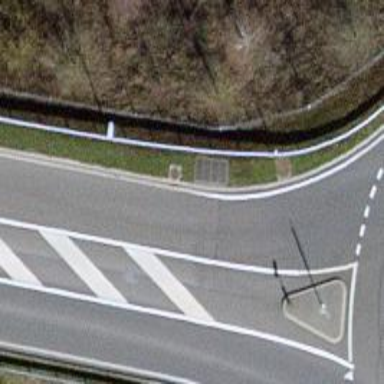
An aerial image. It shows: Secondary road with asphalt surface.